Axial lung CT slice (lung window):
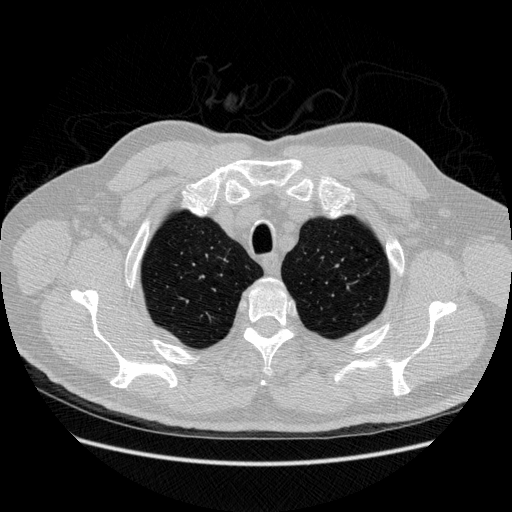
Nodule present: no